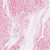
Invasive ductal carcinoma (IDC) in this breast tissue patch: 0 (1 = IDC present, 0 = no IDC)